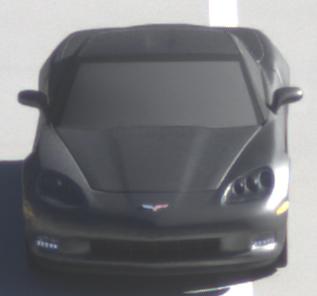
Make: Chevrolet
Model: Corvette Coupé
Detailed model: Corvette (C6) Coupé
Model produced from: 2005/02
Model produced until: 2008/03
Doors: 3
Color: gray
Road condition: dry road
Daytime: morning or afternoon
Contrast: high contrast